Aerial crown-view tile of a tropical tree (Barro Colorado Island, Panama), acquired 20250317:
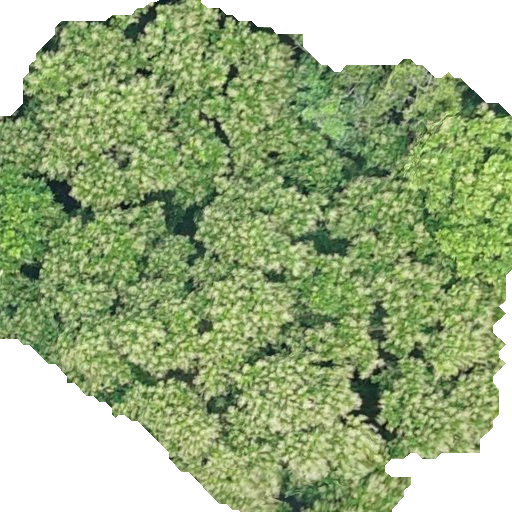
Species: Anacardium excelsum
GBIF accepted scientific name: Anacardium excelsum
Crown area: 317.89 m²